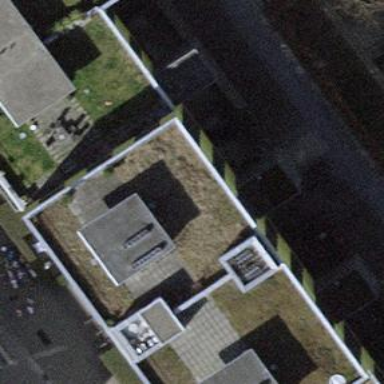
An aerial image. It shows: Modern apartment building with flat roof design.